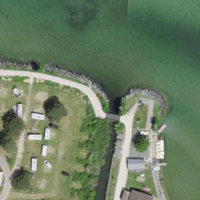
EUNIS habitat code: 14
Species observed at this site:
Veronica chamaedrys
Ornithogalum umbellatum
Alopochen aegyptiaca